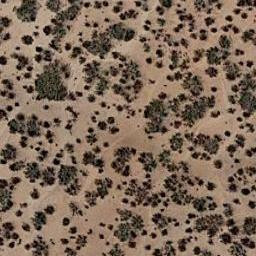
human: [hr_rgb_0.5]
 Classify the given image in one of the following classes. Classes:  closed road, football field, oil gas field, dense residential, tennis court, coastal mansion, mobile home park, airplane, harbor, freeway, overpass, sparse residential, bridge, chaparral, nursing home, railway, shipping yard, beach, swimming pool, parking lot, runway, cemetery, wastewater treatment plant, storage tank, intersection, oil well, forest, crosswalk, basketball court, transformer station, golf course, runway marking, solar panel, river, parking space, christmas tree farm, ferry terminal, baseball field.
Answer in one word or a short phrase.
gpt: chaparral